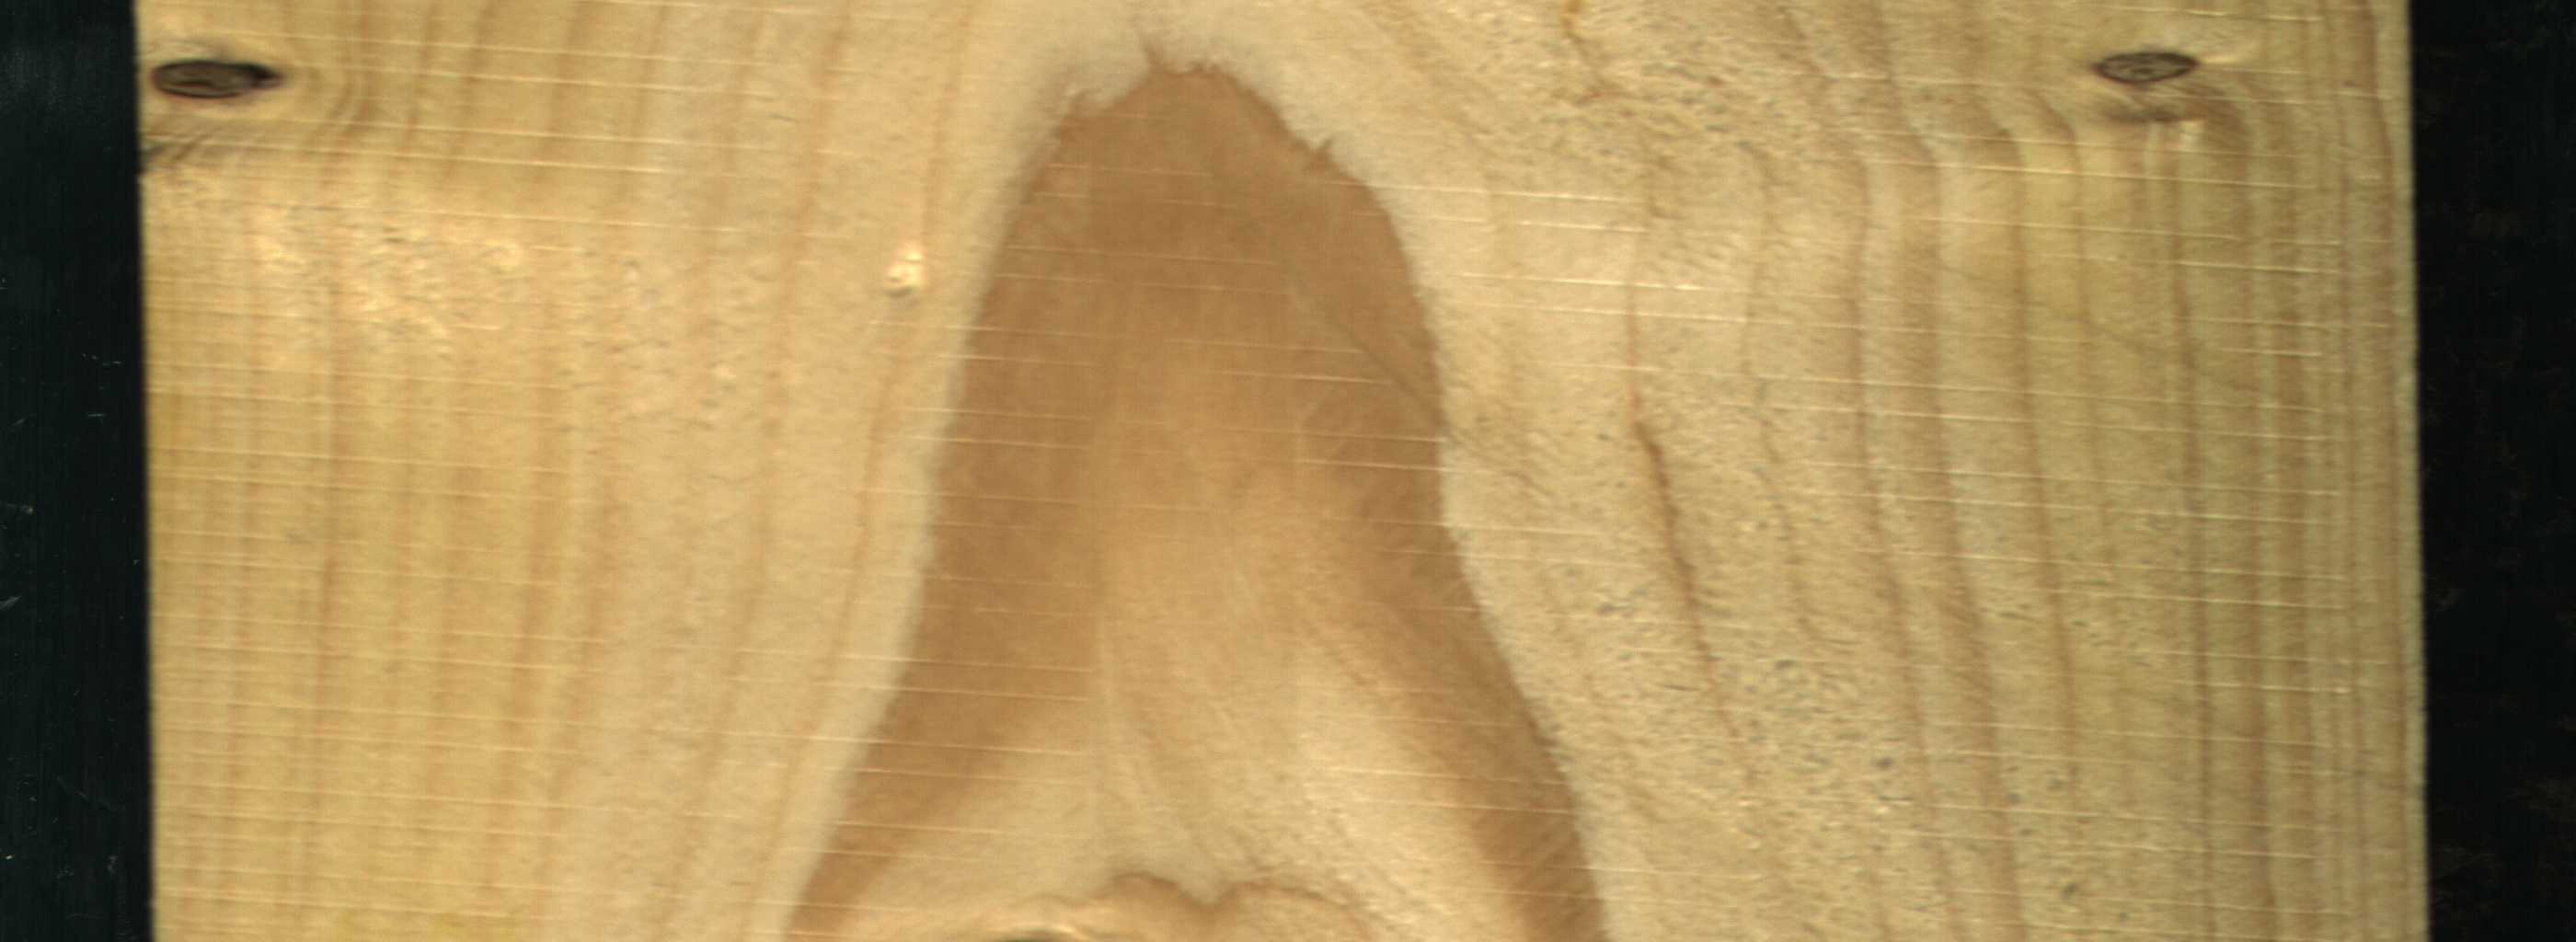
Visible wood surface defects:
Quartzity
Dead_Knot
Live_Knot